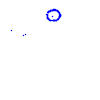
Particle: kaon